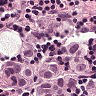
Metastatic tissue present: yes